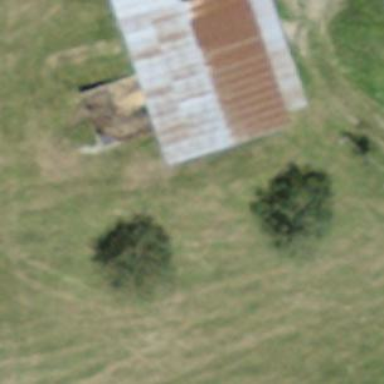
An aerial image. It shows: Rural barn.